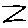
Label: zigzag